Question:
It doesn't have the shortcut key for save option enabled.
How can I enable the shortcut key for save option in microsoft visual code.
Because ctrl + s isn't working on my desktop.
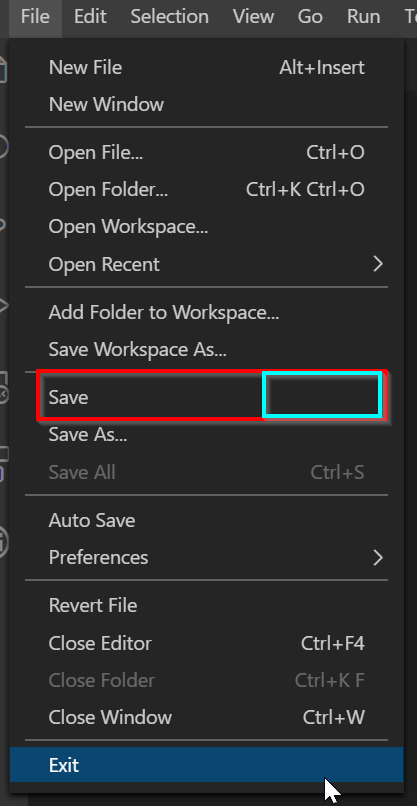
Answer: Open your keyboard shortcuts menu by hitting + + (hold down and then press and ), then search for and you can double-click in the column next to to enter whatever key combination you want:
<URL>
Then you should see it in the file menu and it should work:
<URL>